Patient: sex M, age 35
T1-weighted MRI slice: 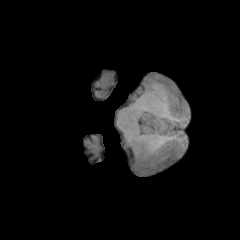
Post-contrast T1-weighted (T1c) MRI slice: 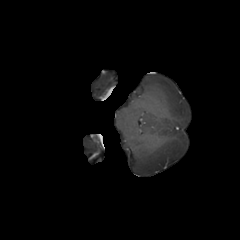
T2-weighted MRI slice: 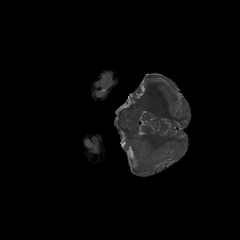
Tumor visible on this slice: yes
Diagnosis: Astrocytoma, IDH-wildtype
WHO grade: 2